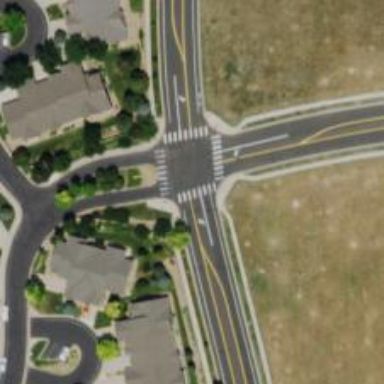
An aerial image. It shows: Marked road crossing.